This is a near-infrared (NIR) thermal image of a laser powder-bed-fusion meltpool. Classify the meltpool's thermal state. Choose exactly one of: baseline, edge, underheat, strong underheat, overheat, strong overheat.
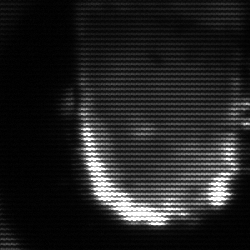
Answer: baseline